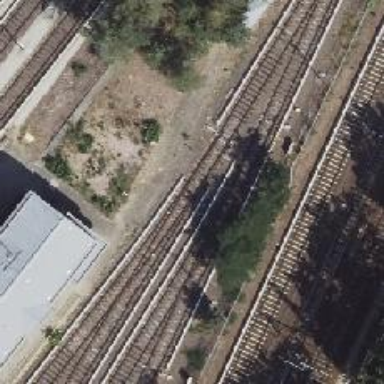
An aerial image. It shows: Yard serving electrified light rail.